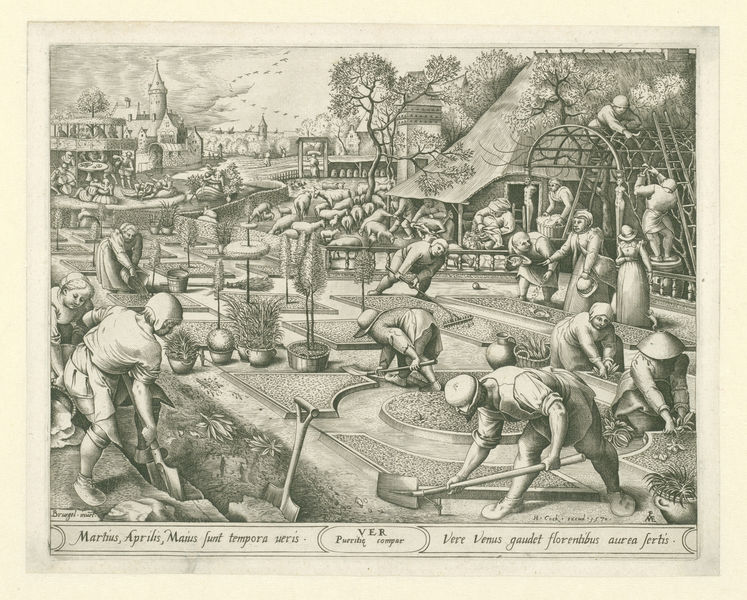
Titel: Lente
Künstler: Pieter van der Heyden
Standort: Amsterdam
Institution: Rijksmuseum
Schlagwörter: baum, himmel, mann, bäume, frauen, menschen, stadt, frau, hintergrund, hüte, männer, zeichnung, gras, haus, obst, park, tiere, mützen, holland, vögel, busch, büsche, pflanzen, bauern, turm, garten, kübel, schrift, ernte, französisch, leiter, bauer, blumentöpfe, töpfe, tusche, burg, türme, druck, stich, tinte, gärtner, gärtnerei, graben, kupferstich, bau, laube, schaufel, spaten, latein, gartenarbeit, türm, harke, pieter, aprilis, martius, breughel der ältere, bepfanzung, weed, dope